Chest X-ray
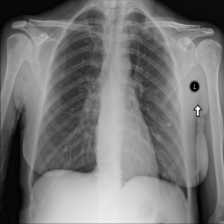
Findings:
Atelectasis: negative
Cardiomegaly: negative
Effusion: negative
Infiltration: negative
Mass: negative
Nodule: positive
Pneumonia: negative
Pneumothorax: negative
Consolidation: negative
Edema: negative
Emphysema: negative
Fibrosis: negative
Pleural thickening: negative
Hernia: negative